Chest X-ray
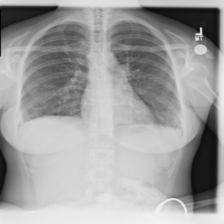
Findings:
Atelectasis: negative
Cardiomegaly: negative
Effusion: negative
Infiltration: positive
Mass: negative
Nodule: negative
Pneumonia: negative
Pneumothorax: negative
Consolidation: negative
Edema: negative
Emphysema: negative
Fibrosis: negative
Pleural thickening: negative
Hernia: negative